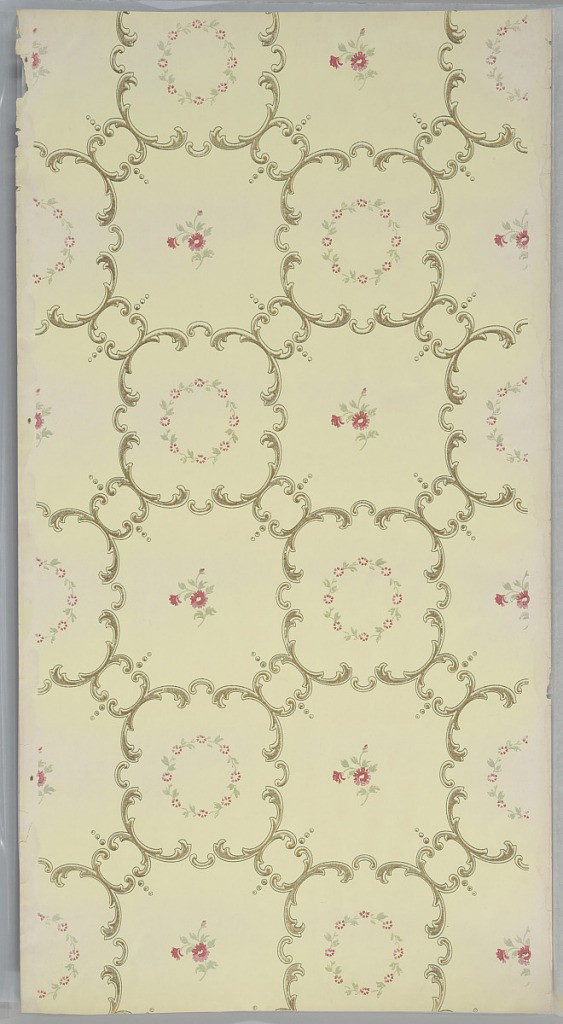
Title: Ceiling paper
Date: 1905–1915
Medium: Machine-printed paper, liquid mica
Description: Grid or trellis pattern resembling tilework, composed of acanthus scrolls. Adjacent voids are filled with a floral sprig or a floral wreath. Printed in red, green, and metallic gold on light yellow-green ground.